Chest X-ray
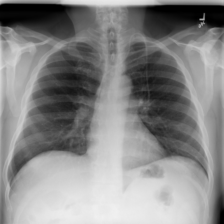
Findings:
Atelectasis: negative
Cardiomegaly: negative
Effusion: negative
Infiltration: negative
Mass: negative
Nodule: negative
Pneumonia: negative
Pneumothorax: negative
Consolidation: negative
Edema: negative
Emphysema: negative
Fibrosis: negative
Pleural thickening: negative
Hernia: negative